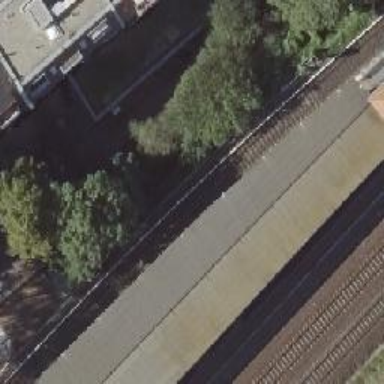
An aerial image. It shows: Platform edge at railway station.